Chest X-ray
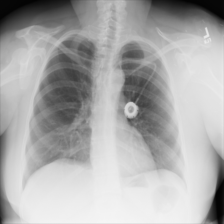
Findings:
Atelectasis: negative
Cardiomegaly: negative
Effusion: negative
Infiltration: negative
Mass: negative
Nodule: negative
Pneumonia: negative
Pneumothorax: negative
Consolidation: negative
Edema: negative
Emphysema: negative
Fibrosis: negative
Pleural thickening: negative
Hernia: negative